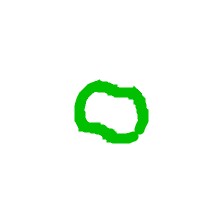
Shape: circle